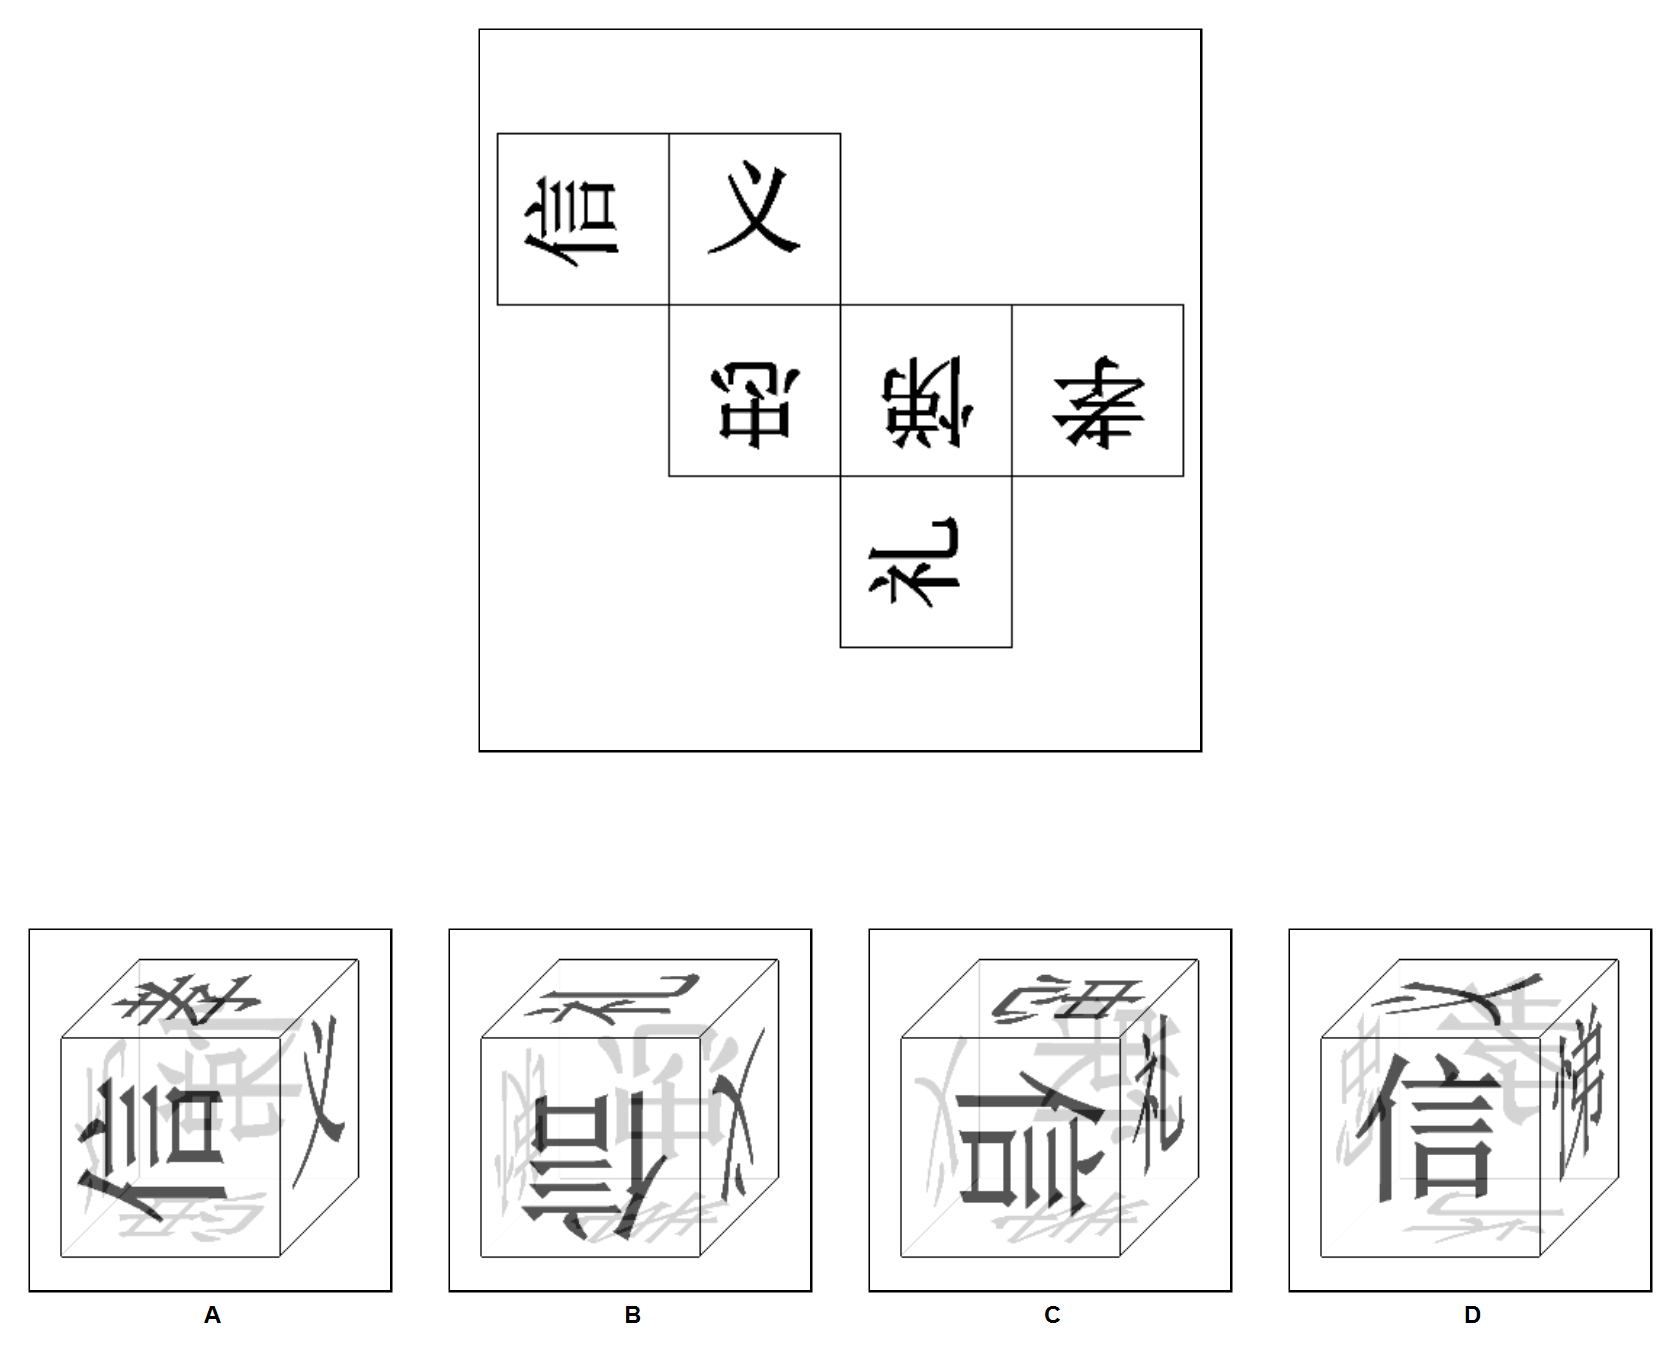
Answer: A